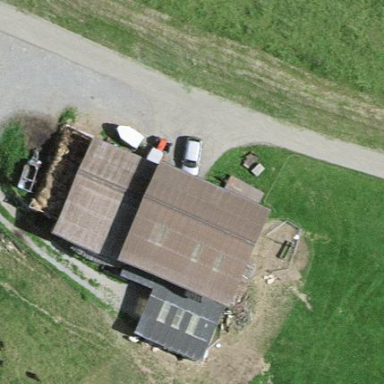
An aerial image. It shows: Gabled roof on farm auxiliary building.